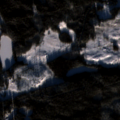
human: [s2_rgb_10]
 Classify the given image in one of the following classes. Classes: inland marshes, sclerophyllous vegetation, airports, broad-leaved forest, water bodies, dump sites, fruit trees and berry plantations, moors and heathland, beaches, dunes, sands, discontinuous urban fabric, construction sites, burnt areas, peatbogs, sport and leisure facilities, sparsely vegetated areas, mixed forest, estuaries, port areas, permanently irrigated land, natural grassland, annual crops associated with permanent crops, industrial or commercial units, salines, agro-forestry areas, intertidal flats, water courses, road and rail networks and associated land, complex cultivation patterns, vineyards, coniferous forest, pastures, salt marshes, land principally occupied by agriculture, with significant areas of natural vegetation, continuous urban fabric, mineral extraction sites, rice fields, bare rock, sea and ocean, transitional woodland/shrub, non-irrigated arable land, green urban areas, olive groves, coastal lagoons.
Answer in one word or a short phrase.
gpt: coniferous forest, mixed forest